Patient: sex M, age 45
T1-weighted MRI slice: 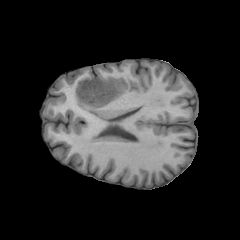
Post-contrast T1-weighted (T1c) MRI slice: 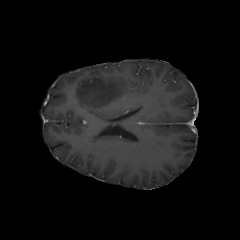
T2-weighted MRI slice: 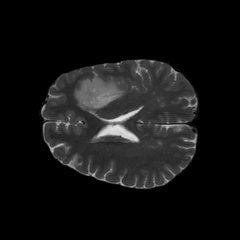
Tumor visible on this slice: yes
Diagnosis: Oligodendroglioma, IDH-mutant, 1p/19q-codeleted
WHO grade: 2